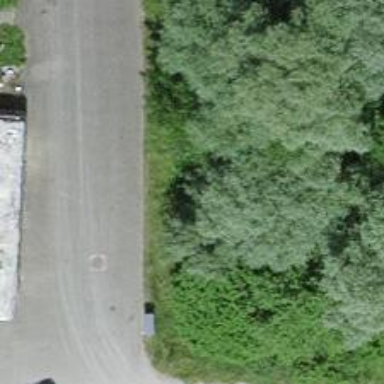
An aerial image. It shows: Abandoned railway.